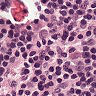
Metastatic tissue present: no